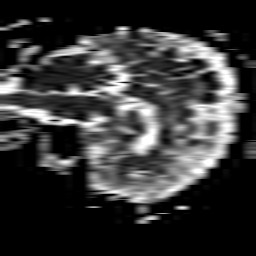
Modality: ADC
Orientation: sagittal
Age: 42
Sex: male
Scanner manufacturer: philips
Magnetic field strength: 1.5 T
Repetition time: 3.481 s
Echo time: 0.07039 s